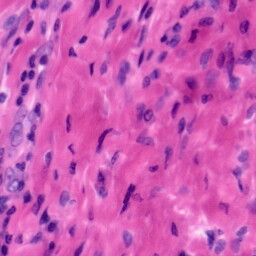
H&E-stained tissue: Tonsil